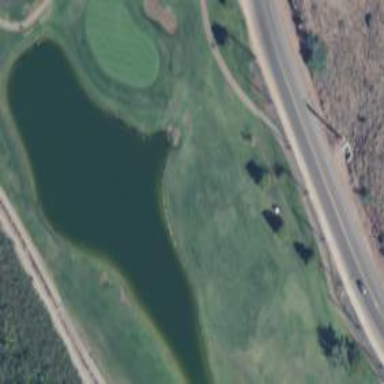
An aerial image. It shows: View of golf hole.